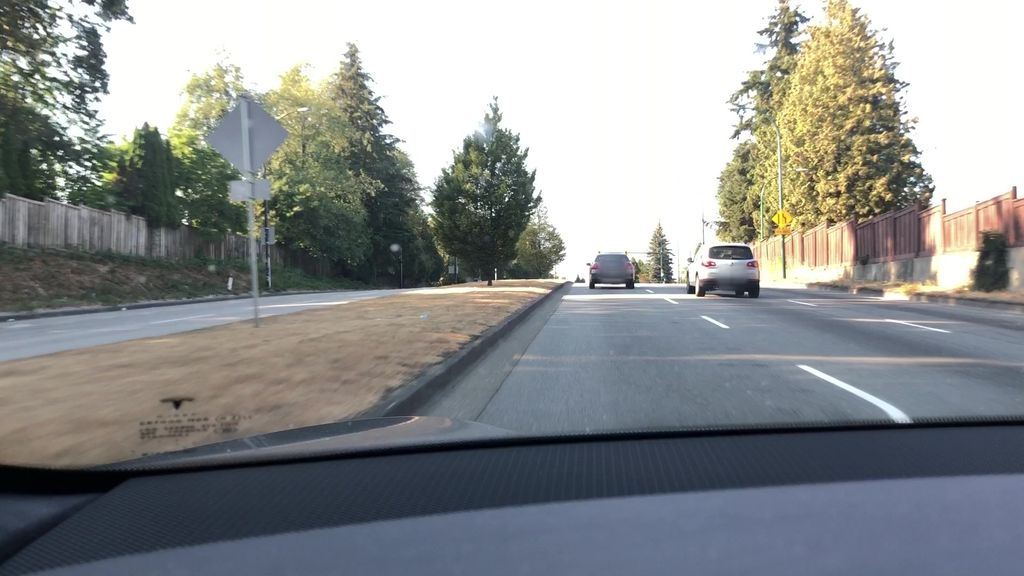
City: vancouver